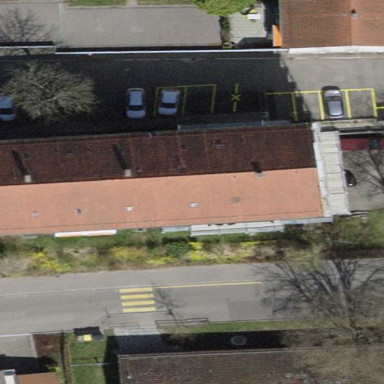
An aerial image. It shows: Building with tiled roof.